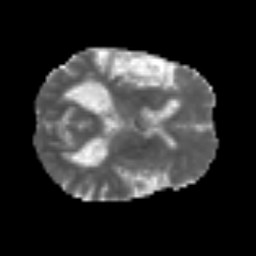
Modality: MD
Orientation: axial
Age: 69
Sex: male
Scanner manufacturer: siemens
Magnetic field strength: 3 T
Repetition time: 3.2 s
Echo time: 0.081 s